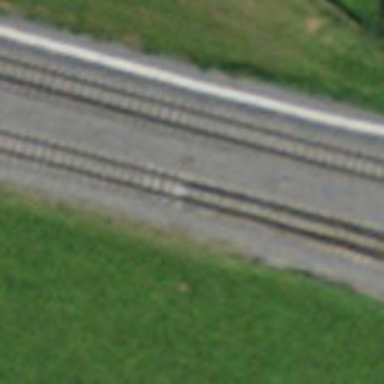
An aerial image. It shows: Railway switch.